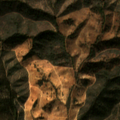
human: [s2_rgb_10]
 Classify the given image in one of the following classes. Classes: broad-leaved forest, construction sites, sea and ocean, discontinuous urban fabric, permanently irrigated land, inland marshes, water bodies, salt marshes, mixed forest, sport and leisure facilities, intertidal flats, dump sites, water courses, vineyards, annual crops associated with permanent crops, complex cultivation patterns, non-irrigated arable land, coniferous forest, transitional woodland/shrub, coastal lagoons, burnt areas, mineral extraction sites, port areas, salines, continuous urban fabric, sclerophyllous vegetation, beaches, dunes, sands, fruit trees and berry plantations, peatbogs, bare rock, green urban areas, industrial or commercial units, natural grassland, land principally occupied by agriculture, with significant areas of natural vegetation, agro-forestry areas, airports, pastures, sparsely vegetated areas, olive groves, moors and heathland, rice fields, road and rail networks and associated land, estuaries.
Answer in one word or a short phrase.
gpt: pastures, agro-forestry areas, broad-leaved forest, transitional woodland/shrub